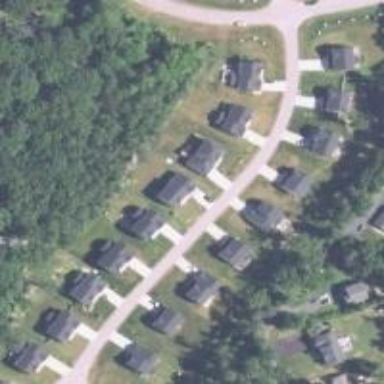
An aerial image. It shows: Driveway leading to service road.